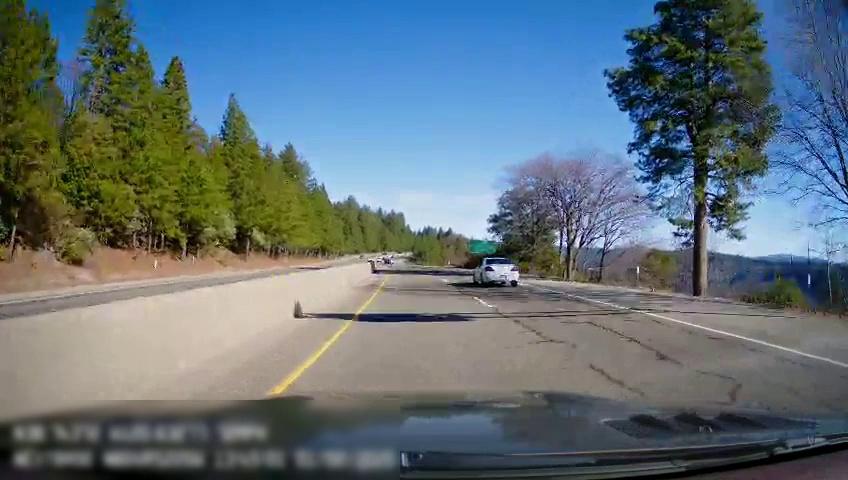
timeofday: Day
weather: Sunny
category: Drivable Space
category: Drivable Space
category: Vehicles | Car
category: Lanes | Current Lane
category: Lanes | Current Lane
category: Lanes | Alternate Lane
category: Lanes | Opposite Lane
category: Traffic | Signs